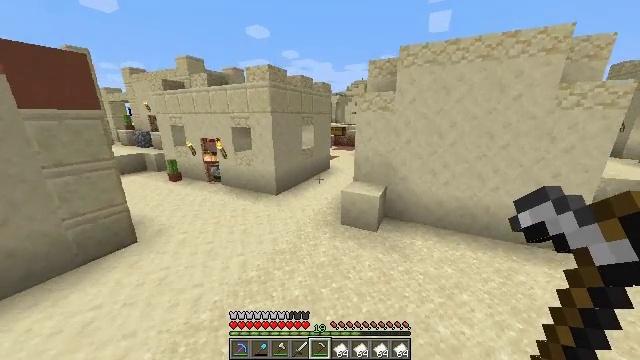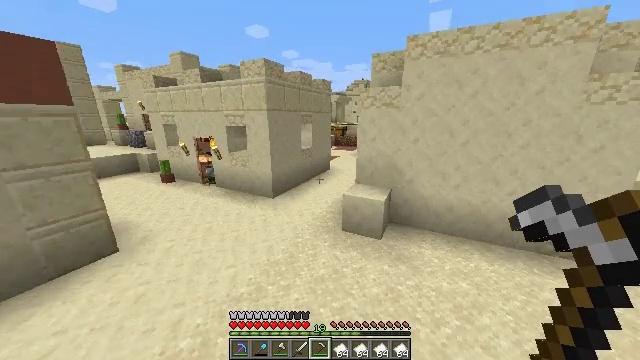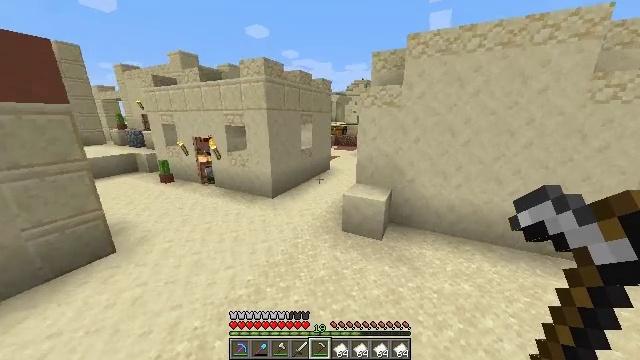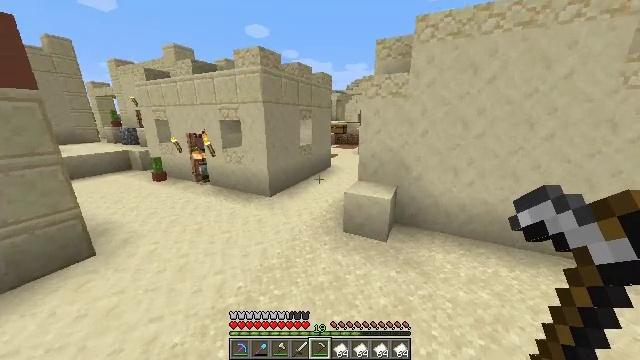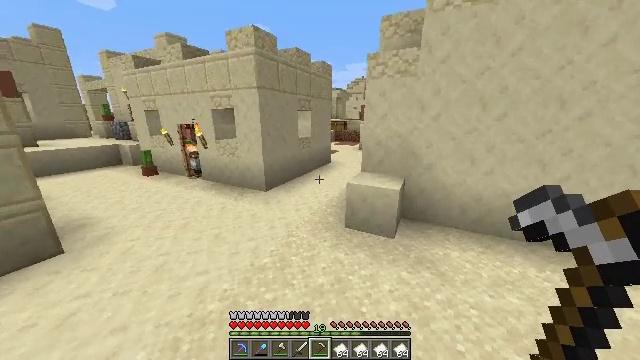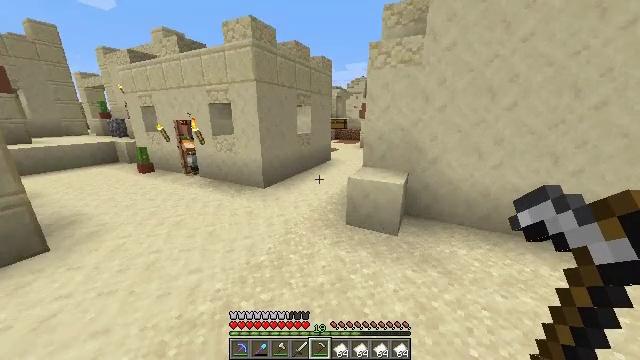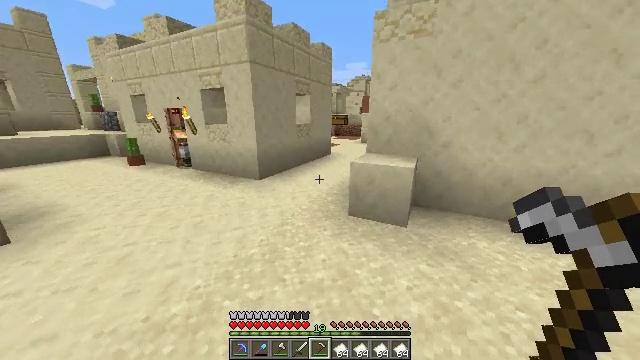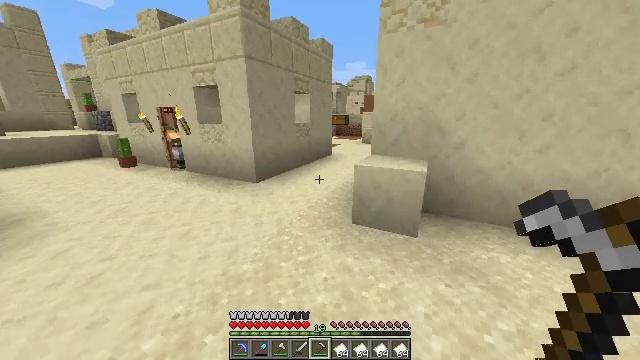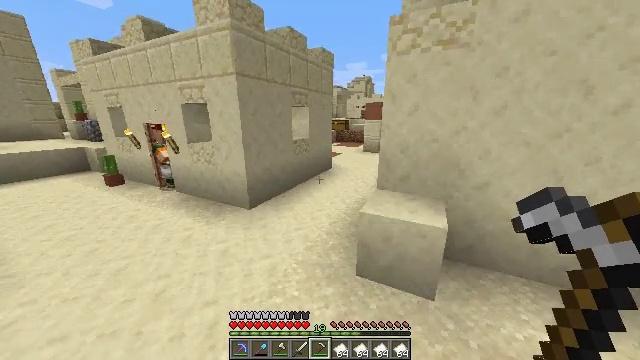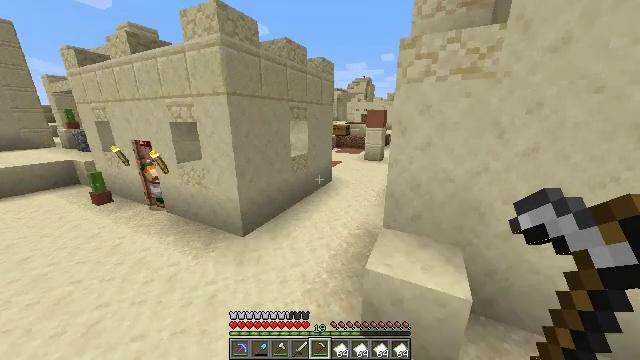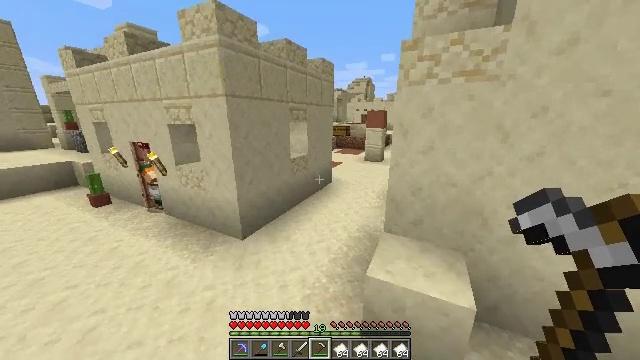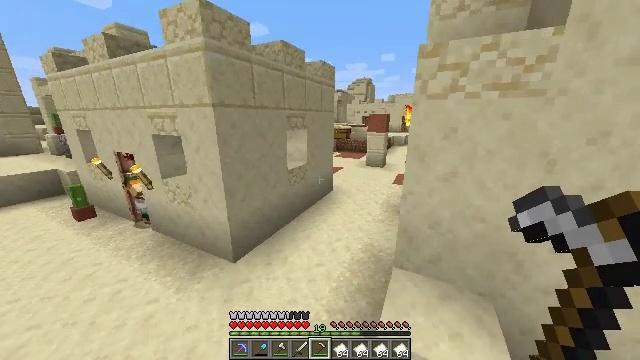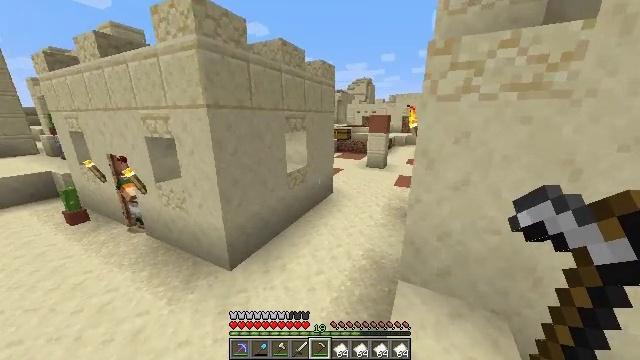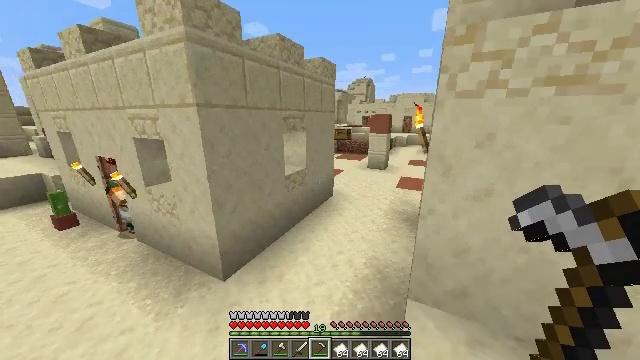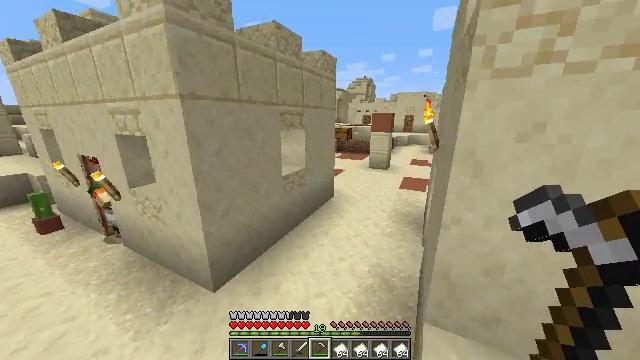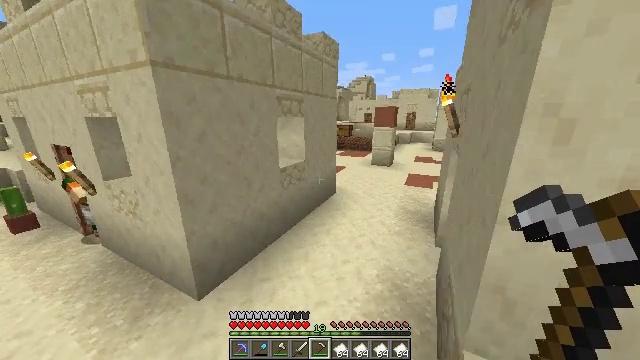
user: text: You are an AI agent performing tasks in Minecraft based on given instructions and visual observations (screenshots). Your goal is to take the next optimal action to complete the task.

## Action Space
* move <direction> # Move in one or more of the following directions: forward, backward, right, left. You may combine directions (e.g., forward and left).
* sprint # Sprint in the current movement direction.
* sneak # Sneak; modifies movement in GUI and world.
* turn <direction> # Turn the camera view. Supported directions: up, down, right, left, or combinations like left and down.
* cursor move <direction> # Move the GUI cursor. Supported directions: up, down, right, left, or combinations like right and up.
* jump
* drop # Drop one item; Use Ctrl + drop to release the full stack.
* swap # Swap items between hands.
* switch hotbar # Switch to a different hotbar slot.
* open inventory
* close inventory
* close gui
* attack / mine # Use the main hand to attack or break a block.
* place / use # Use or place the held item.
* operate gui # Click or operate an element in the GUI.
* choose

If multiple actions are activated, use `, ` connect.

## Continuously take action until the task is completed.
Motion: motion action
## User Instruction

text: Destroy the acacia wall sign for reuse.
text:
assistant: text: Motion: move forward, sprint, jump
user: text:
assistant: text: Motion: move forward, sprint, jump
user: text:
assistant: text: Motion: move forward, sprint, jump
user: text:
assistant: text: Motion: move forward, sprint, jump
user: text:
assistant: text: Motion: move forward, sprint, jump
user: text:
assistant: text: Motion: move forward, sprint, jump
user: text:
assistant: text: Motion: move forward, sprint, jump
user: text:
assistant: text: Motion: move forward, sprint, jump
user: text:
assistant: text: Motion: move forward, sprint, jump
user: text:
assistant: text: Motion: move forward, sprint, jump
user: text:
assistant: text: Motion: move forward, sprint, jump
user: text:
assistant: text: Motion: move forward, sprint, jump
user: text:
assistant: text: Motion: move forward, sprint, jump
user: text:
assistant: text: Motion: move forward, sprint
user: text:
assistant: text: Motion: move forward, sprint
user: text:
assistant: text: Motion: move forward, sprint, turn left
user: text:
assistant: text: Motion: move forward, sprint, turn left
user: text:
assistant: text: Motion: move forward, sprint
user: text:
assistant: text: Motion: move forward, sprint
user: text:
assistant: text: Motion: move forward, sprint
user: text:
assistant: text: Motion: move forward, sprint, turn right
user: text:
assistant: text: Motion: move forward, sprint, turn right
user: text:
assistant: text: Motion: move forward, sprint, turn right
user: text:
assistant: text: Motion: move forward and move right, sprint, turn right
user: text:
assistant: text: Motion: move forward and move right, sprint
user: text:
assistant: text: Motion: move forward and move right, sprint
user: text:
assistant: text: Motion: move forward and move right, sprint
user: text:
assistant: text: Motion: move forward and move right, sprint
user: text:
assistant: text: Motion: move forward, sprint
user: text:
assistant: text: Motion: move forward, sprint